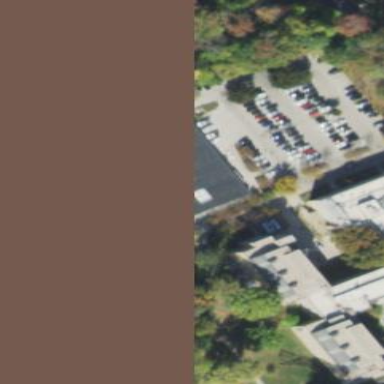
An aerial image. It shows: College building.